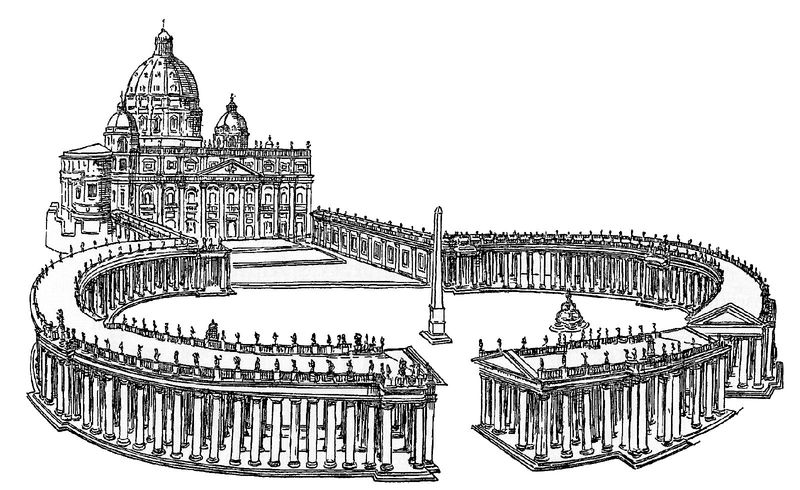
Titel: Petersplatz in Rom
Künstler: Giovanni Lorenzo Bernini
Standort: Rom, S. Pietro (EU - I - Latium)
Schlagwörter: säule, säulen, zeichnung, barock, kirche, renaissance, brunnen, fassade, giebel, platz, kuppel, kolonnade, rom, obelisk, vatikan, kollonade, bramante, michelangelo, petersdom, sankt peter, kolonnaden, st peter, petersplatz, ellipse, bernini, st: peter